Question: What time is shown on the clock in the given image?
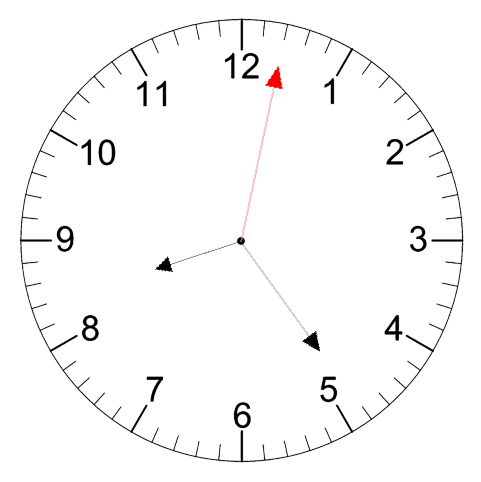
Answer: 08:24:02